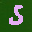
Label: 5